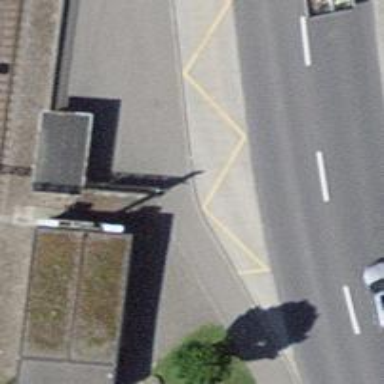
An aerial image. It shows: Platform with shelter for public transport.